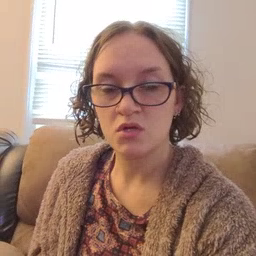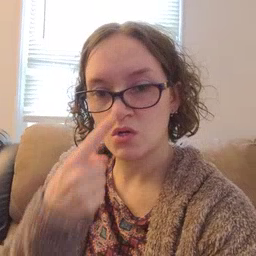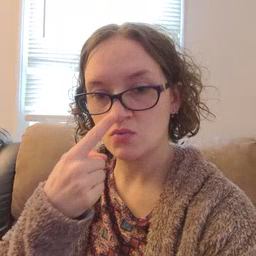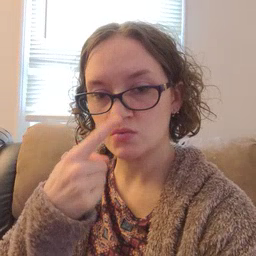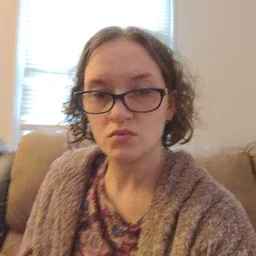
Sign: nose